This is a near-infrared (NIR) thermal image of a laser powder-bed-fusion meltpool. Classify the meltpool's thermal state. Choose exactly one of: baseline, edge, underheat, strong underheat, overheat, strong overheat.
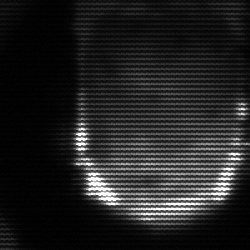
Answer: baseline